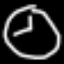
Label: clock